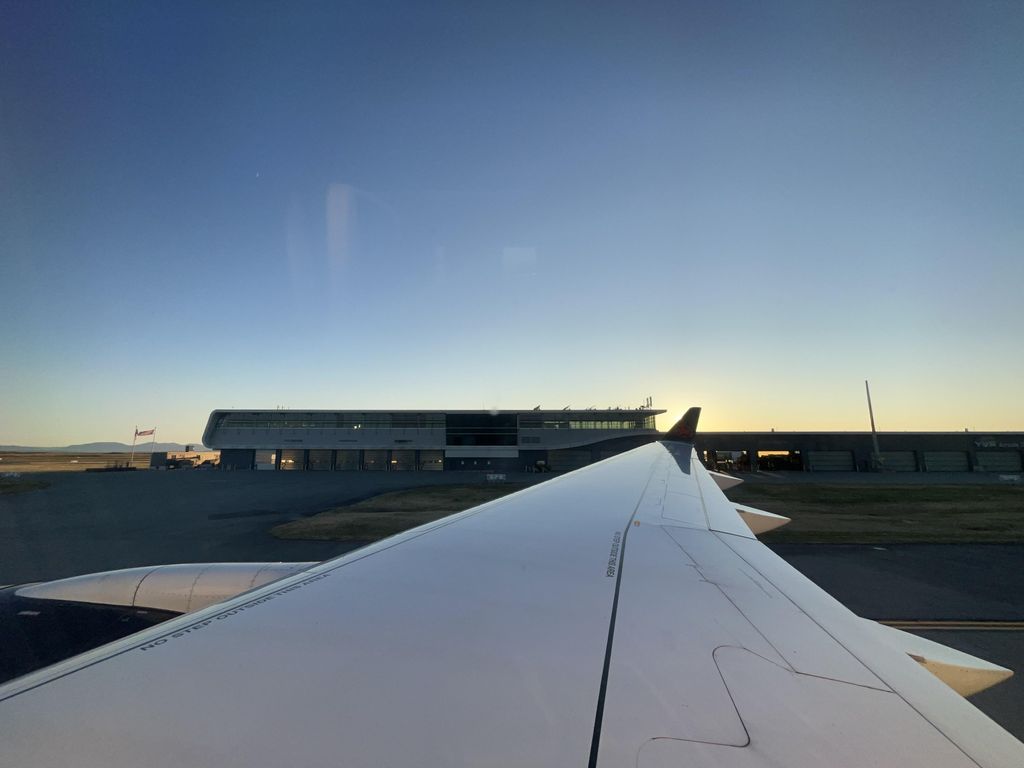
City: vancouver